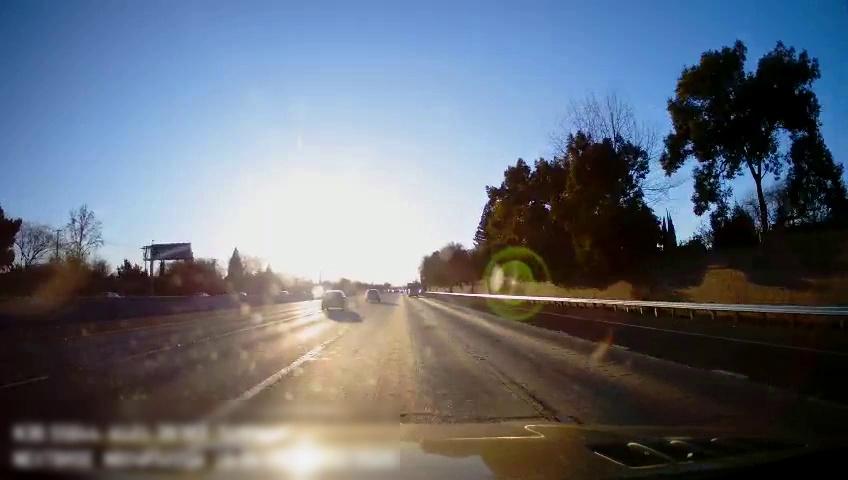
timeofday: Day
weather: Sunny
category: Drivable Space
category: Vehicles | Truck
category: Vehicles | SUV
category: Vehicles | SUV
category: Vehicles | Car
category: Vehicles | Car
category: Vehicles | Van
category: Lanes | Alternate Lane
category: Lanes | Alternate Lane
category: Lanes | Current Lane
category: Lanes | Alternate Lane
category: Lanes | Alternate Lane